Question: >
<URL>
<URL>
I want to read from a CSV file that I have on the system (C:/xampp/htdocs/live/quotes.csv)
into my MySQL table.
I created the table like this:
'''
mysql_query("CREATE TABLE IF NOT EXISTS datas(
id int(255) NOT NULL auto_increment,
symbol_t char(6) NOT NULL,
last_trade_price_only_t varchar(100) NOT NULL,
a varchar(30) NOT NULL,
b varchar(30) NOT NULL,
c varchar(30) NOT NULL,
d varchar(30) NOT NULL,
e varchar(30) NOT NULL,
PRIMARY KEY (id)
)");
'''
and now want to write the CSV in the table like that:
'''
$location="C:/xampp/htdocs/live/quotes.csv";
$sql = "LOAD DATA LOCAL INFILE '{$location}'
INTO TABLE '{datas}'
FIELDS TERMINATED BY ','
OPTIONALLY ENCLOSED BY '"'
LINES TERMINATED BY '
'
('symbol_t', 'last_trade_price_only_t','a','b','c','d','e')";
mysql_query($sql);
'''
but somehow it is not working. Did I set the location wrong?
And i got another question. If i want to get an external csv (yahoo finanace csv) with the url: <URL>$ticker_url&f=sl1=.csv
($ticker_url is a collection of ticker symbols). Does my $location var have to the just the url, or do I have to open it first with fopen(url)?
now:
'''
$data_tablename="data_".date("m_d_Y",time());
$filename="C:\xampp\htdocs\live\quotes.csv";
$sql = "LOAD DATA LOCAL INFILE '{$filename}'
INTO TABLE '{$data_tablename}'
FIELDS TERMINATED BY ','
OPTIONALLY ENCLOSED BY '"'
LINES TERMINATED BY '
'
('symbol_t', 'last_trade_price_only_t','a','b','c','d','e')";
'''

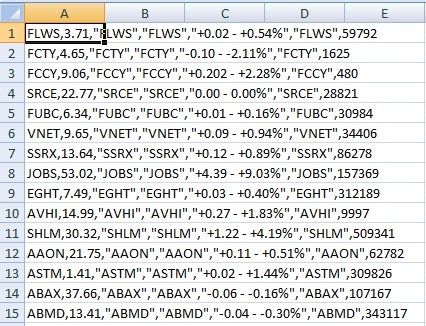
Answer: Since you are using Windows your lines in your CSV file are likely terminated with '
' so you need to change:
'''
LINES TERMINATED BY '
'
'''
To
'''
LINES TERMINATED BY '
'
'''
Per the <URL>:
> If you have generated the text file on a Windows system, you might
have to use LINES TERMINATED BY '
' to read the file properly,
because Windows programs typically use two characters as a line
terminator. Some programs, such as WordPad, might use
as a line
terminator when writing files. To read such files, use LINES
TERMINATED BY '
'.
Also:
'''
'{datas}'
'''
Probably was meant to be:
'''
'{$datas}'
'''
Also:
'''
('symbol_t', 'last_trade_price_only_t','a','b','c','d','e')";
'''
Needs to be:
'''
('symbol_t', 'last_trade_price_only_t', 'a', 'b', 'c', 'd', 'e')";
'''